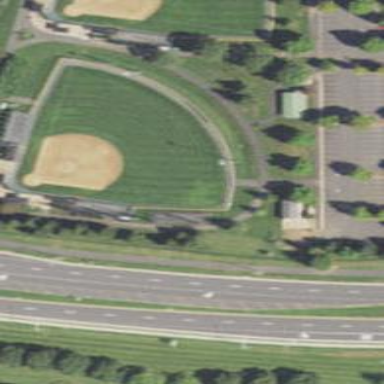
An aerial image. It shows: Softball pitch for leisure sports.